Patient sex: M
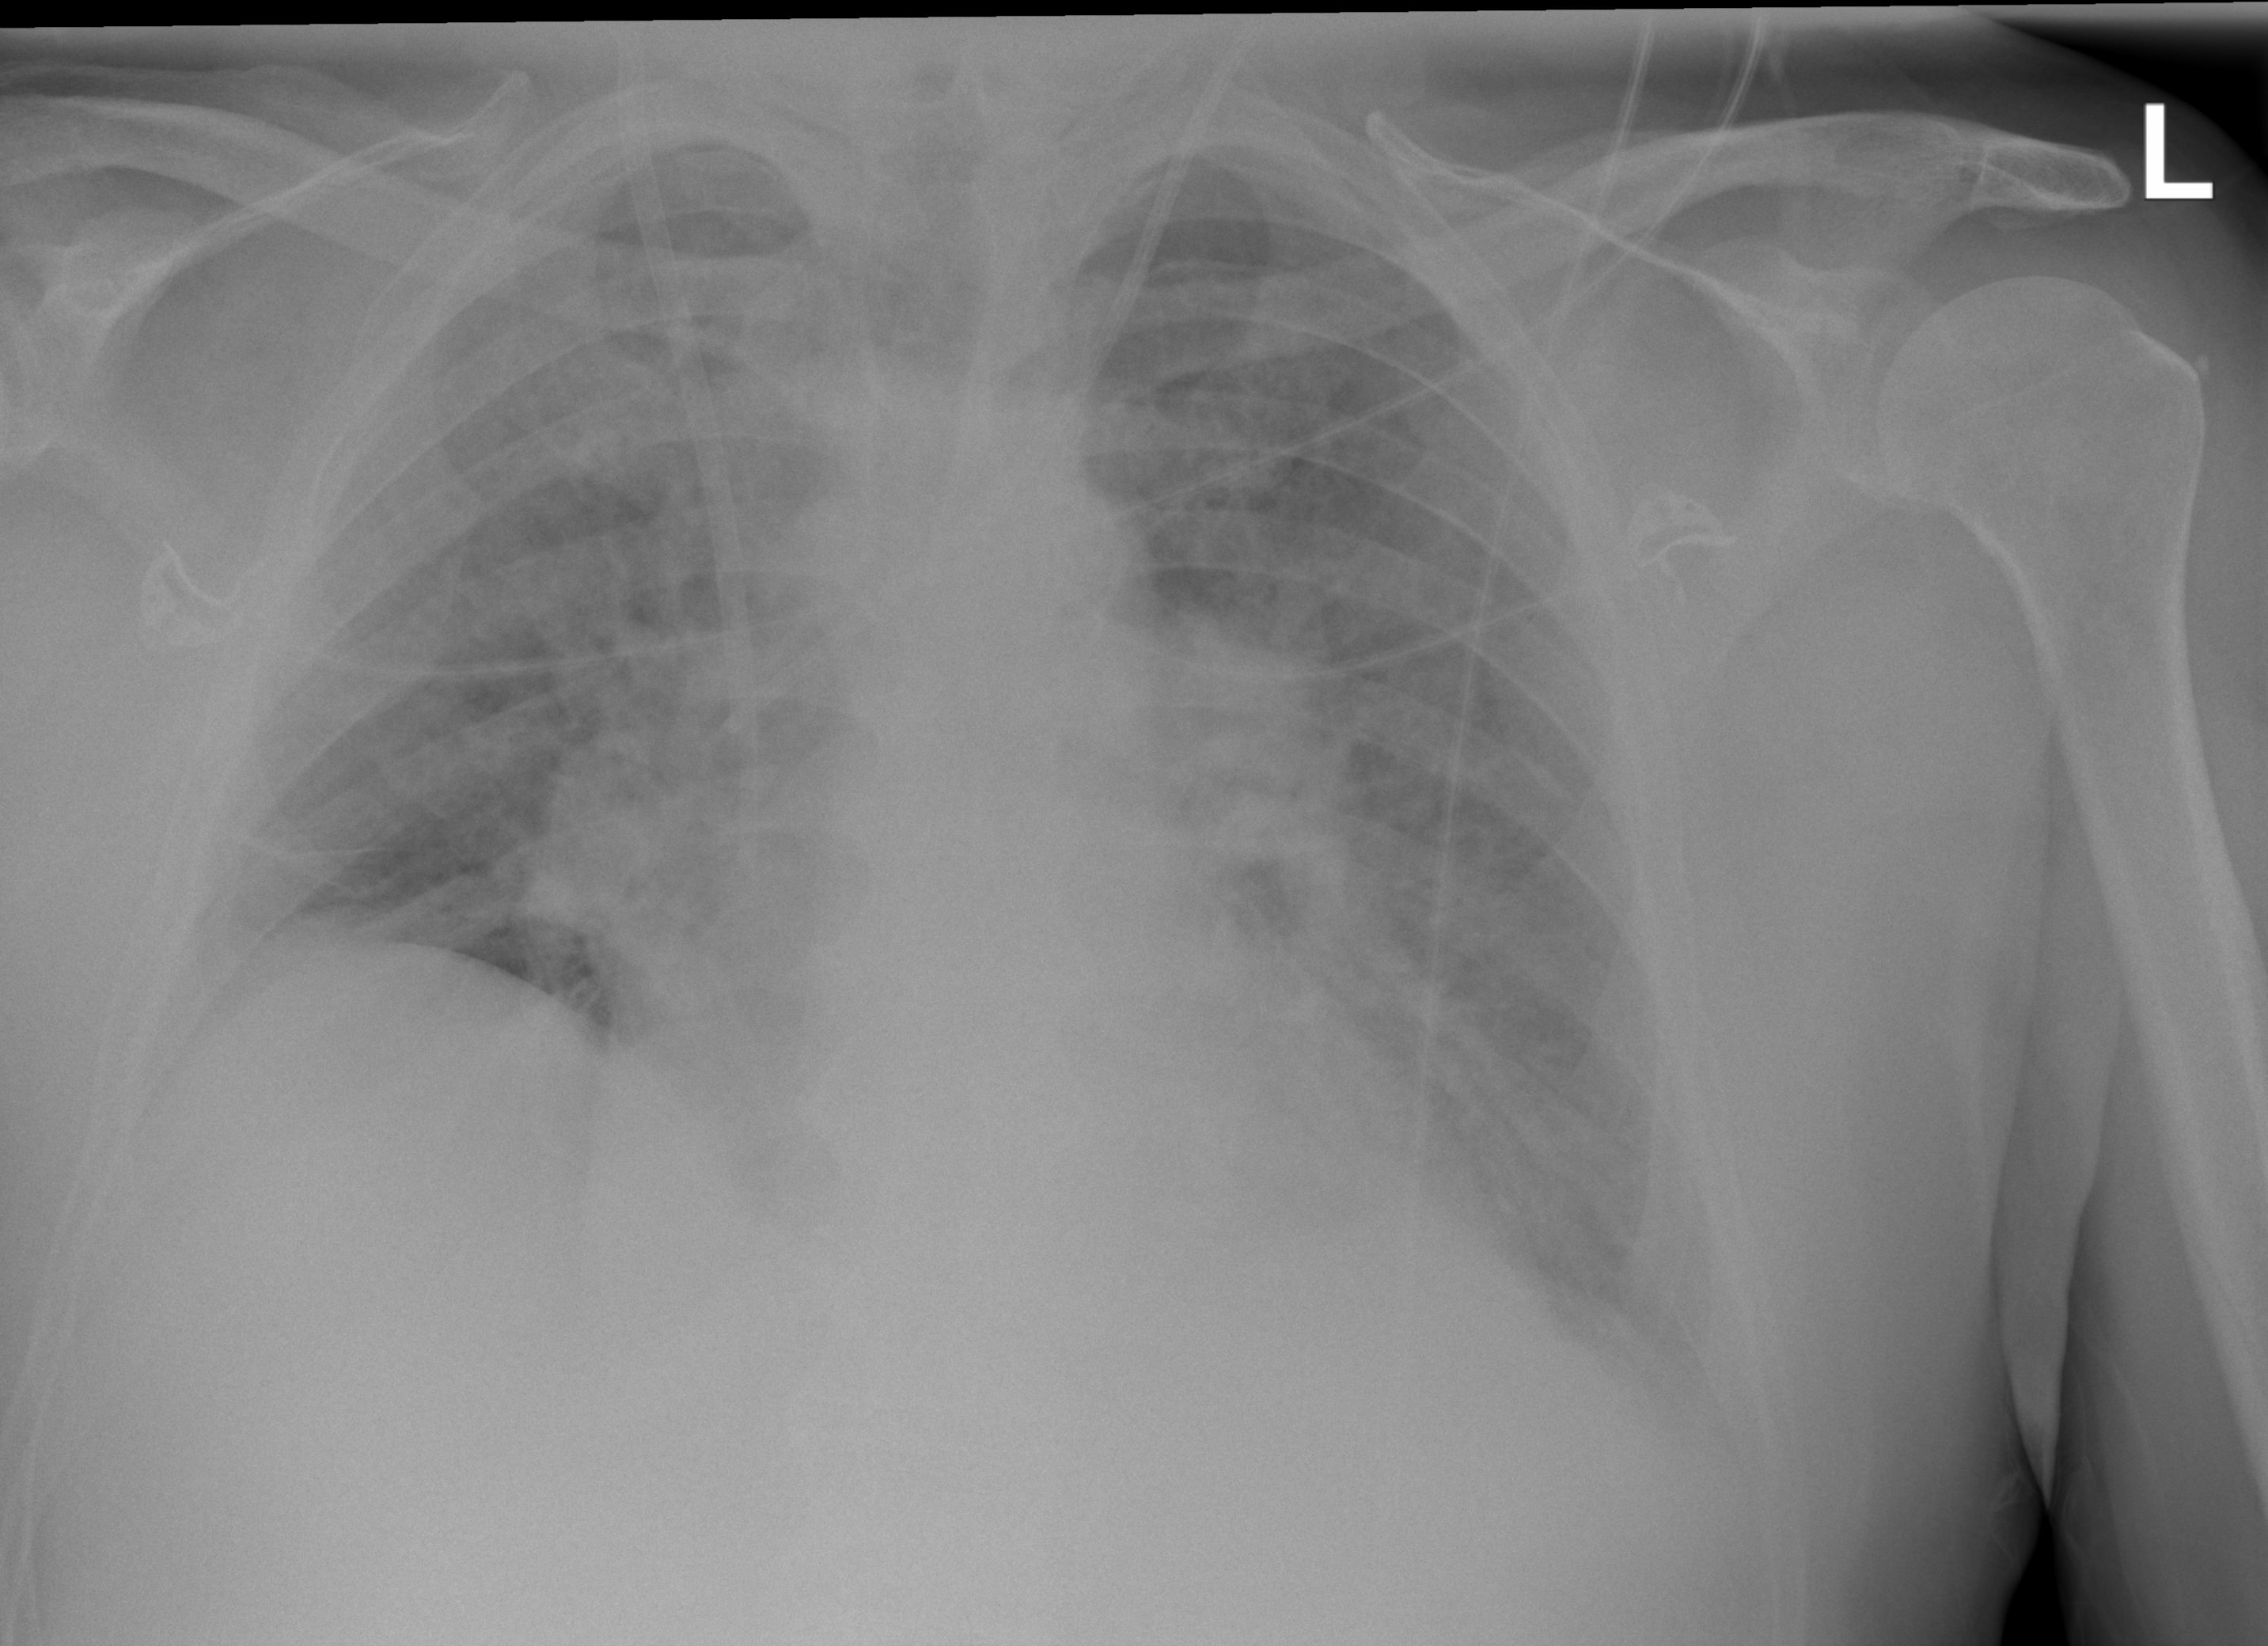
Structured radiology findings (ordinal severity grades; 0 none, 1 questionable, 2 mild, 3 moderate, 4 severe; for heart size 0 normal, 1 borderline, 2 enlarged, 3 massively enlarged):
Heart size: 2
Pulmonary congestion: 2
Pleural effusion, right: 2
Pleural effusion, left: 2
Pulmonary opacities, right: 3
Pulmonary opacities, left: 3
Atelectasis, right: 3
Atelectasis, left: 2